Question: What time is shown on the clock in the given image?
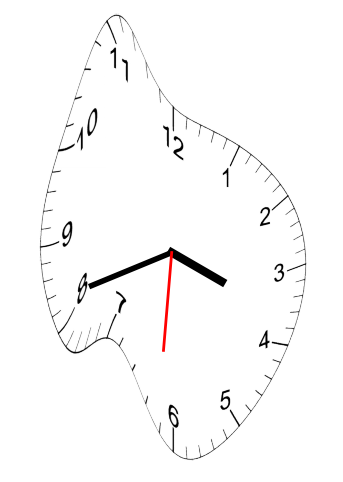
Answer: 03:41:31